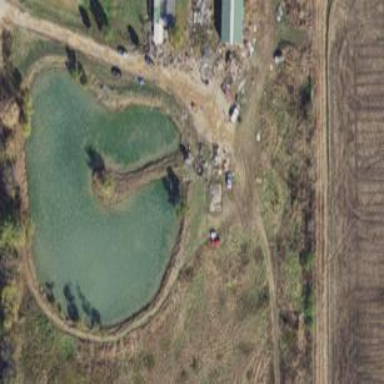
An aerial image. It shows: Pond surrounded by natural water.